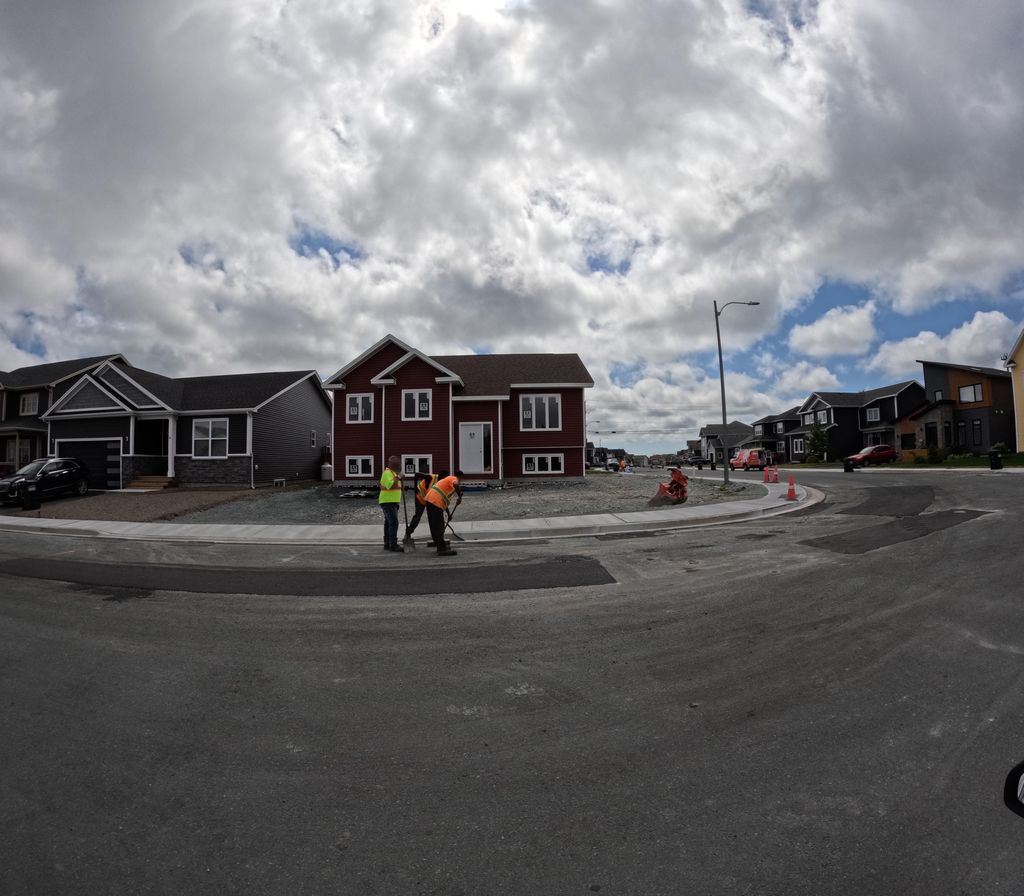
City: st_johns